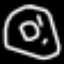
Label: donut